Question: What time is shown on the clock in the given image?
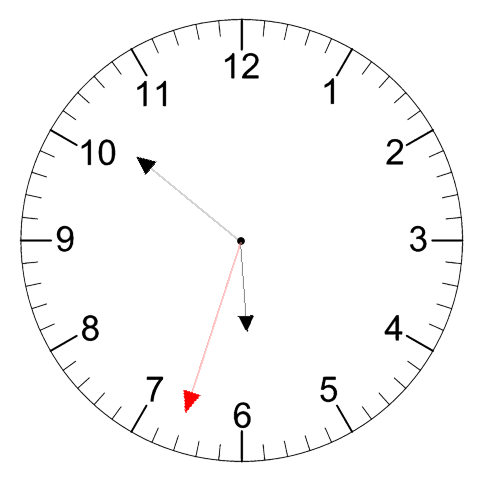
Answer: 05:51:33